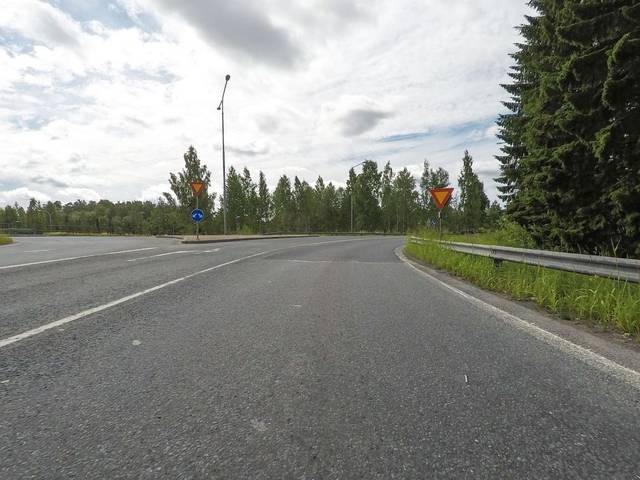
Region: Finland
Coordinates: 62.906, 27.685